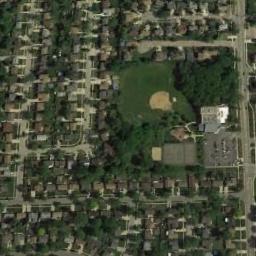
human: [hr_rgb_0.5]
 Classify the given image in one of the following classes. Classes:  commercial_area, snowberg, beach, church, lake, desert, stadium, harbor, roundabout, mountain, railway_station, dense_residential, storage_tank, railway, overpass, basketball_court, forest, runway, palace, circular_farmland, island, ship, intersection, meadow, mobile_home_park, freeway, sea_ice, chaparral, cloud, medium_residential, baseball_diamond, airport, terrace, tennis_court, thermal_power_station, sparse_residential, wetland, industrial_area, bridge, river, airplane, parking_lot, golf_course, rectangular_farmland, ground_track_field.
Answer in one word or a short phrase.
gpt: baseball_diamond